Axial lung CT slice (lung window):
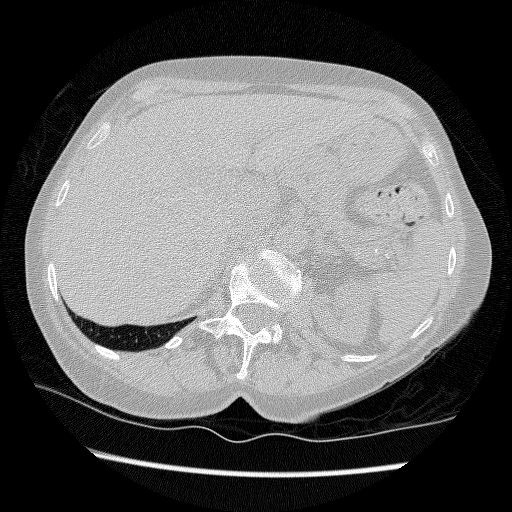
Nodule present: no